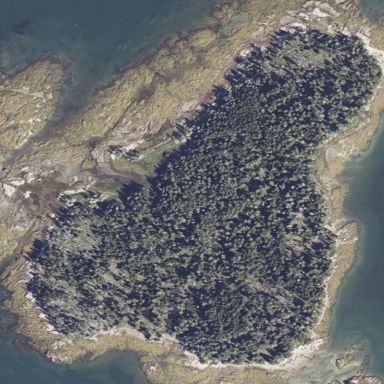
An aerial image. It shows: Islet along the coastline.